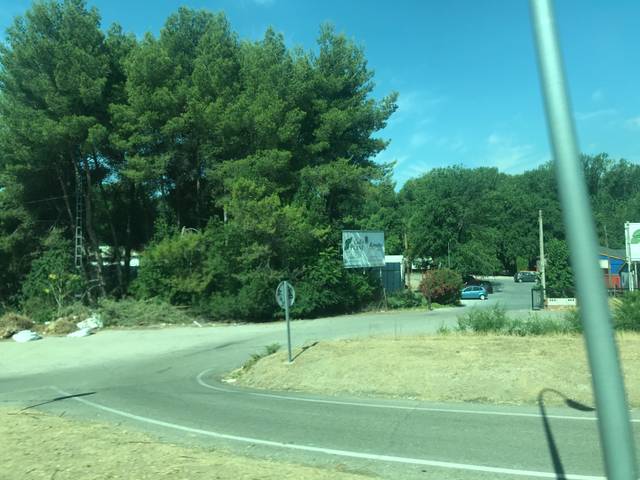
Region: Spain
Coordinates: 40.454, -3.745